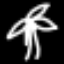
Label: palm tree